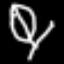
Label: leaf